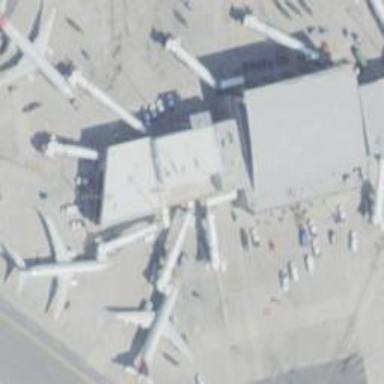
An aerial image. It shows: Airport gate.